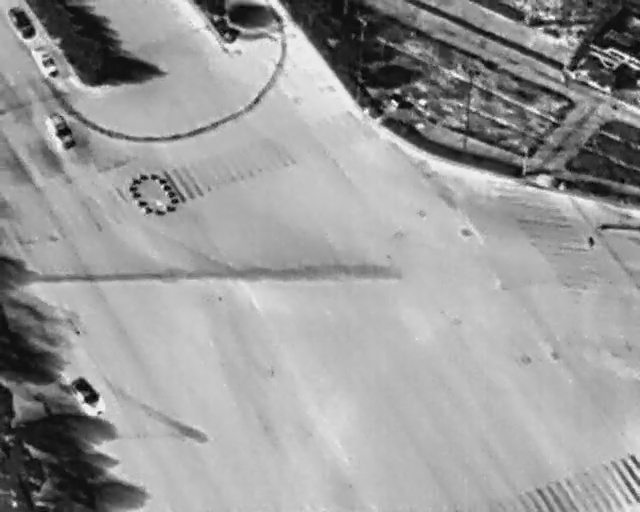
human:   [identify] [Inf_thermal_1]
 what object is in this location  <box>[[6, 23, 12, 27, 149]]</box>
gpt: <ref>1 medium car at the top left</ref>